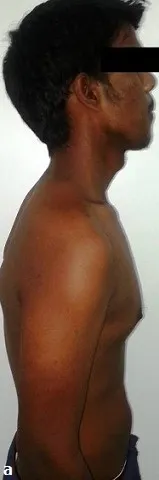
Asymmetrical scapular position (Sprengel's deformity).
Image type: medical_photograph (skin_photograph)